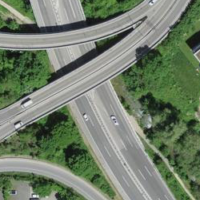
EUNIS habitat code: 57
Species observed at this site:
Aglais io